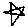
Label: star